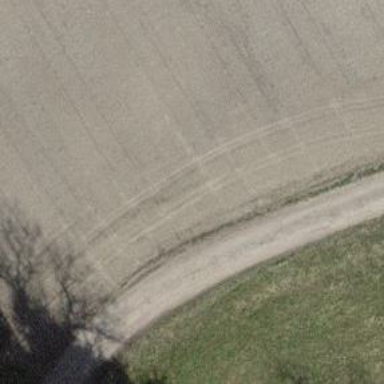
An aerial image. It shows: Track with grade1 tracktype.